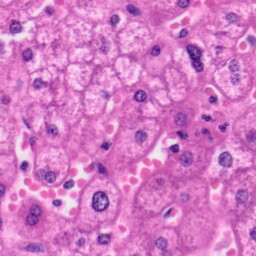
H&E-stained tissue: Liver